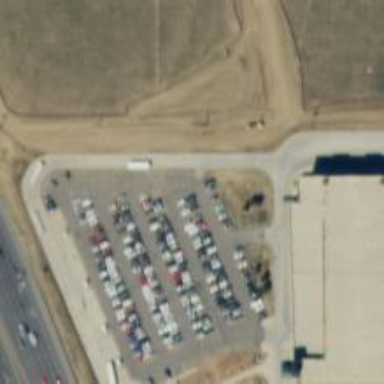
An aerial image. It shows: Paved parking area with park and ride facility.